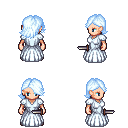
a pixel art fantasy rpg character, female body template, human, light skin, underdress, gold greaves, white cyan swoop hairstyle, maroon shoes, dagger, four views (front, back, left, right), 2x2 character sprite sheet, small pixel art, hard edges, no anti-aliasing